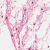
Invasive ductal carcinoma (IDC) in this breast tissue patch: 0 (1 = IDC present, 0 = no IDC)